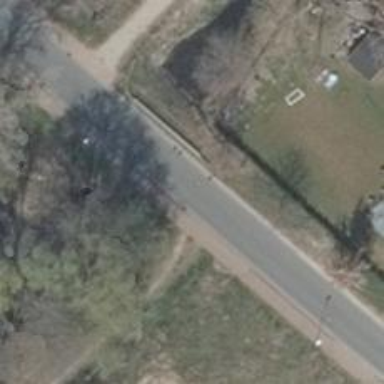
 featuring bridge. Both sides of the road have sidewalks."